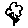
Label: flower